Question: I have an NSArray with 5 objects.
'''
NSArray *tmpArry2 = [[NSArray alloc] initWithObjects:@"test1", @"test2", @"test3", @"test4", @"test5",nil];
'''
I have a table with 4 sections (see screenshot)
What I want to do is show
- - - -
Here's the problem that I have the index.row and index.section for each of them goes from
'''
indexPath.row: 0 ... indexPath.section: 0
indexPath.row: 0 ... indexPath.section: 1
indexPath.row: 1 ... indexPath.section: 1
indexPath.row: 0 ... indexPath.section: 2
indexPath.row: 0 ... indexPath.section: 3
'''
I was hoping to use the indexPath.section to get to value in tmpArry2 but I am not sure how I can do that. I thought about creating a global static int counter = 0; and keep incrementing it in cellForRowAtIndexPath but the problem is that if I scroll up and down the values keep jumping between cells.
'''
- (UITableViewCell *)tableView:(UITableView *)tableView cellForRowAtIndexPath:(NSIndexPath *)indexPath
{
//NSLog(@"Inside cellForRowAtIndexPath");
static NSString *CellIdentifier = @"Cell";
// Try to retrieve from the table view a now-unused cell with the given identifier.
UITableViewCell *cell = [tableView dequeueReusableCellWithIdentifier:CellIdentifier];
// If no cell is available, create a new one using the given identifier.
if (cell == nil)
{
// Use the default cell style.
cell = [[UITableViewCell alloc] initWithStyle:UITableViewCellStyleSubtitle reuseIdentifier:CellIdentifier];
}
NSLog(@"indexPath.row: %d ... indexPath.section: %d ...", indexPath.row, indexPath.section);
//this will not give me right results
//NSString *titleStr2 = [tmpArry2 objectAtIndex:indexPath.section];
}
'''

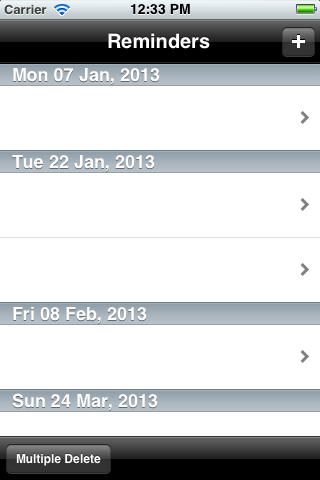
Answer: The following code should help, but I did not understand why do you have titles in tmpArry2 and in cellForRowAtIndexPath method countDownArray? I assume you rename it in somewhere in your code.
if you place the following code in you cellForRowAtIndexPath method, it should work.
'''
NSInteger index = 0;
for (int i = 0; i < indexPath.section; i++) {
index += [self tableView:self.tableView numberOfRowsInSection:i];
}
index += indexPath.row;
cell.textLabel.text = [countDownArray objectAtIndex:index];
'''